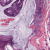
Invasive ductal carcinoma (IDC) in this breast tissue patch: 1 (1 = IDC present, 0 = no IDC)